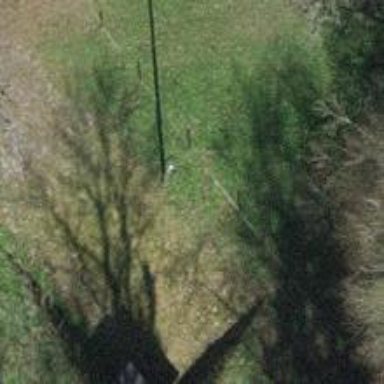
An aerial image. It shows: Power pole.